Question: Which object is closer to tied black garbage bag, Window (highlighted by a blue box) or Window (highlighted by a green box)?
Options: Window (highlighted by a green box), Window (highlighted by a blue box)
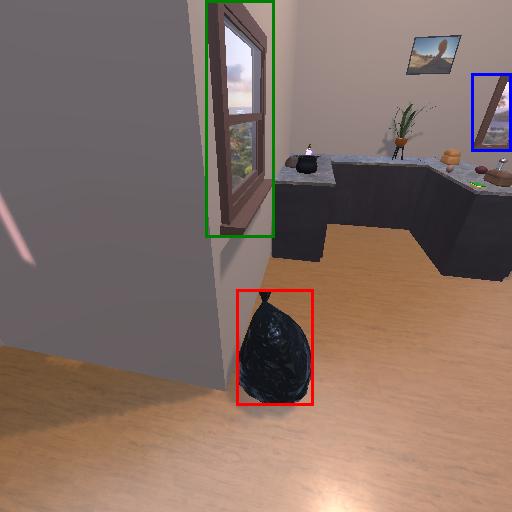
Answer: Window (highlighted by a green box)